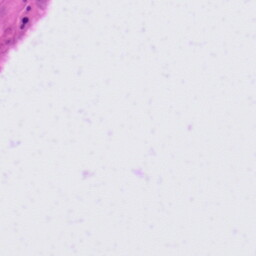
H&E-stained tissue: Tonsil